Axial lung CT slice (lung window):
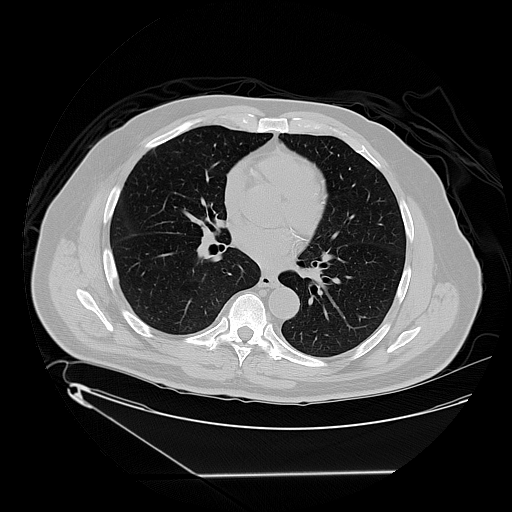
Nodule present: no